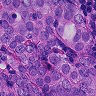
Metastatic tissue present: yes